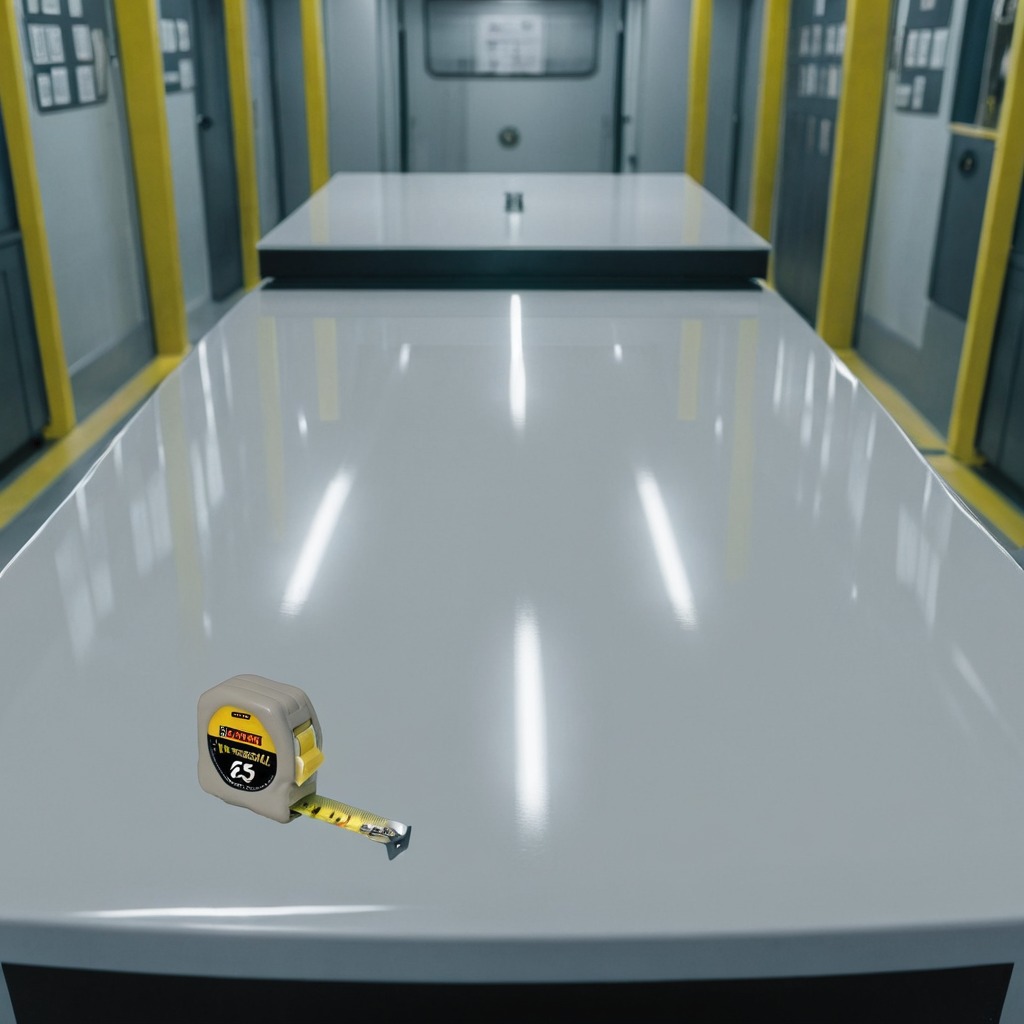
A measuring tape lies on the table.